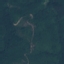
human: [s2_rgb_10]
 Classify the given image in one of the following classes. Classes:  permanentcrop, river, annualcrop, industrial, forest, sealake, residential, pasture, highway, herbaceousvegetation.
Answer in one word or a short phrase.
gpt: Forest